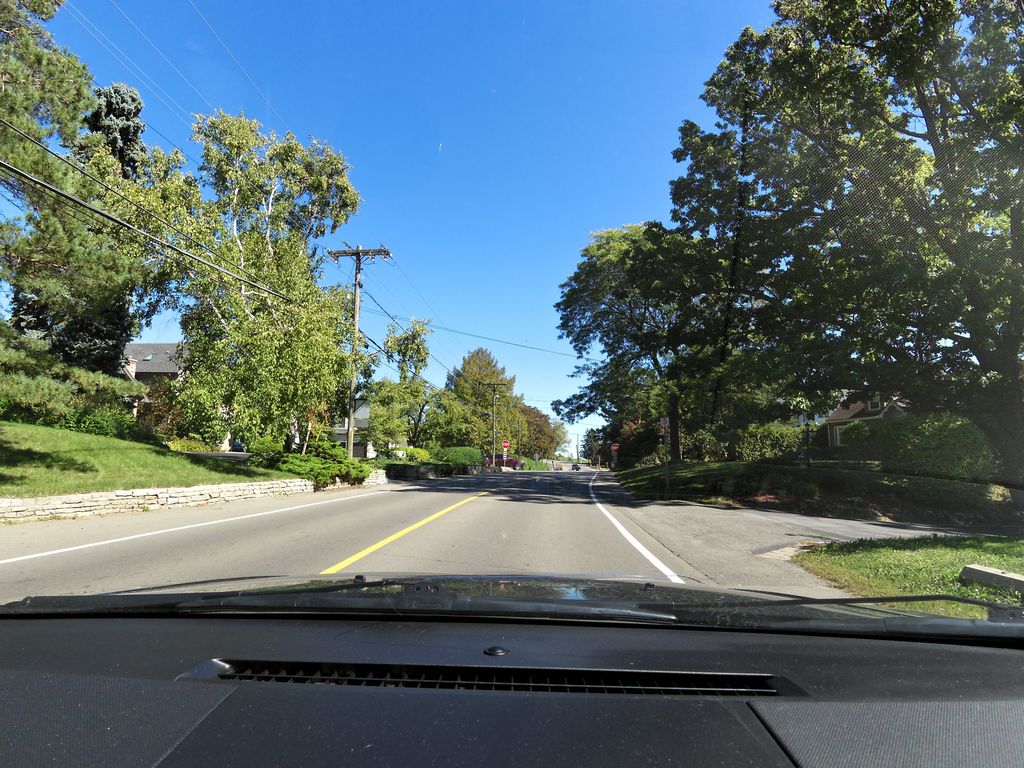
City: hamilton